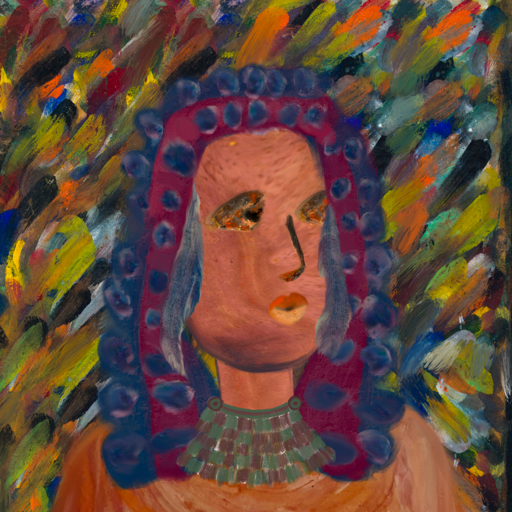
Background: An_Impression, Head And Neck Side: Mother_And_Son_Mother, Face Side: Gypsy_Queen, Bust: Pious_Lady, Hair Side: Hill_Girl, Head Accessory: Blank, Second Necklace: After_Raid, Necklace: Blank, Baby: Blank